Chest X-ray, AP view. Patient: 38 years old, sex M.
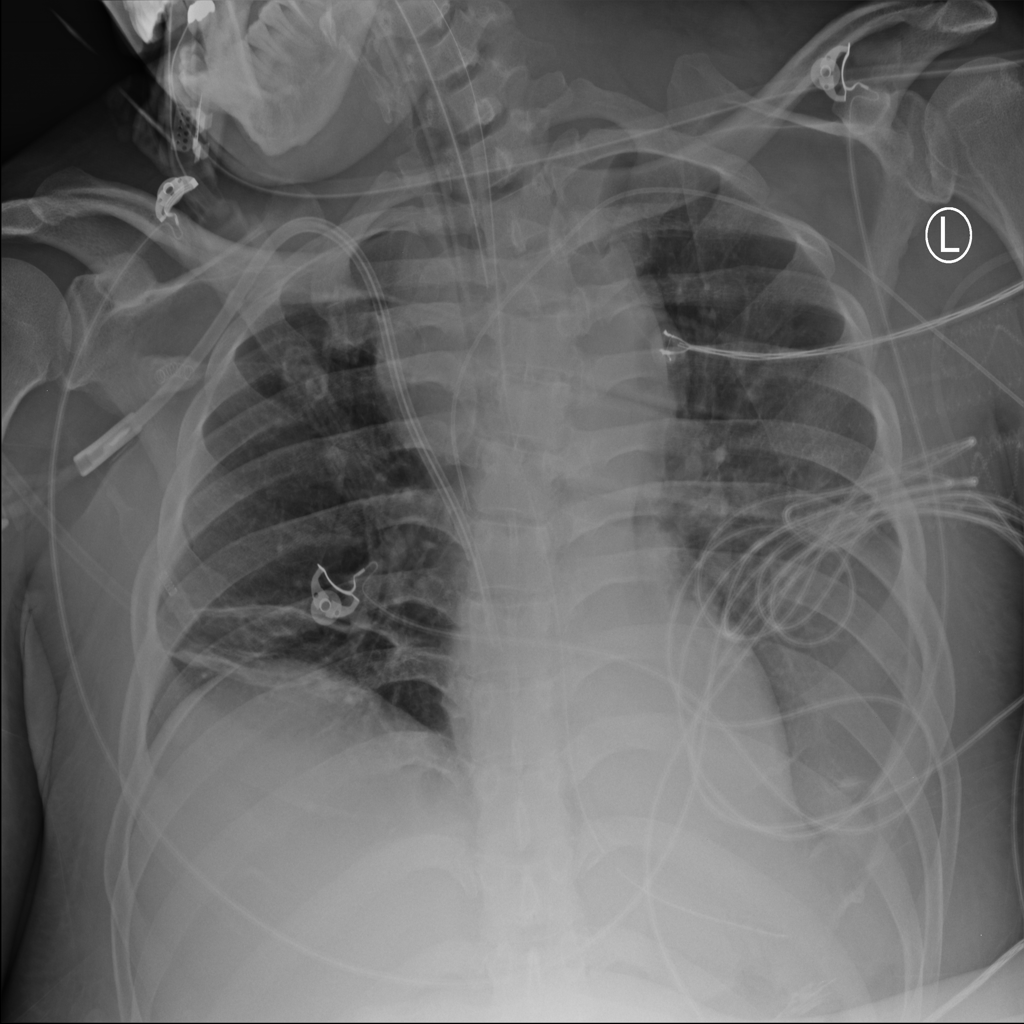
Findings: Mass